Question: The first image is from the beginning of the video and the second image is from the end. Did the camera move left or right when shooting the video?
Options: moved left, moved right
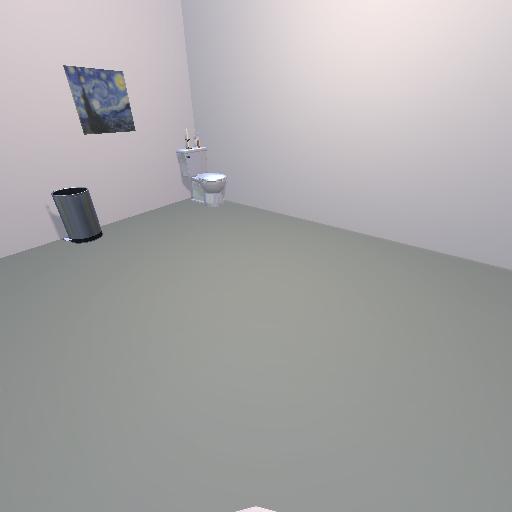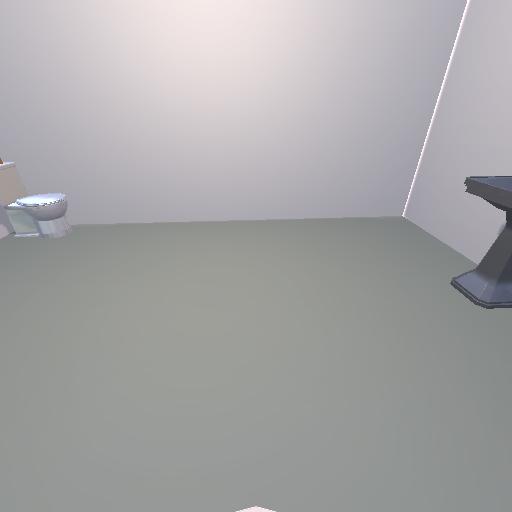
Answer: moved left